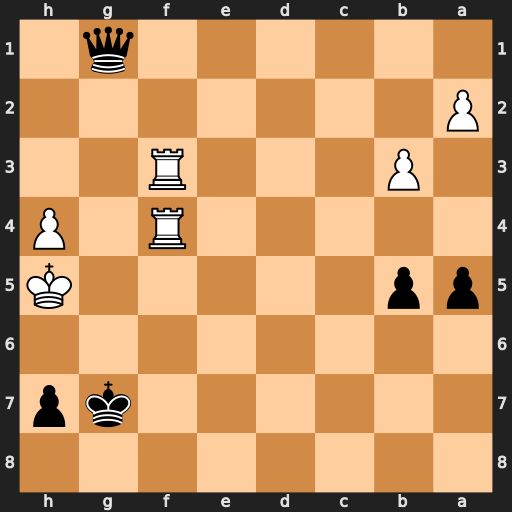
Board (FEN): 8/6kp/8/pp5K/5R1P/1P3R2/P7/6q1
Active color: b
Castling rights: -
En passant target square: -
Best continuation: Qg6#